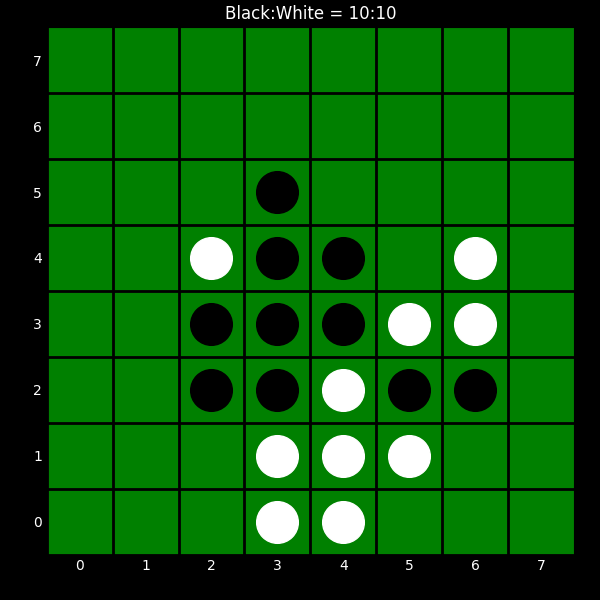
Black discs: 10
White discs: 10